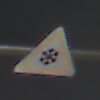
Verkehrszeichen: SchneeOderEisglaette
Umgebung: Outdoor, Urban
Tageszeit: Night
Wetter: PartlyCloudy
Licht: Artificial
Jahreszeit: NotSpecified
Kontrast: HighContrast